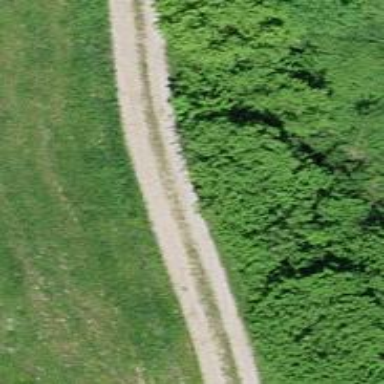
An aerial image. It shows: Dirt track with grade 3 quality.